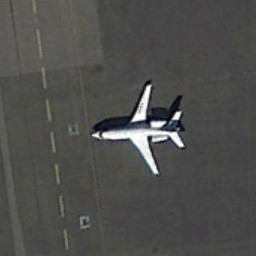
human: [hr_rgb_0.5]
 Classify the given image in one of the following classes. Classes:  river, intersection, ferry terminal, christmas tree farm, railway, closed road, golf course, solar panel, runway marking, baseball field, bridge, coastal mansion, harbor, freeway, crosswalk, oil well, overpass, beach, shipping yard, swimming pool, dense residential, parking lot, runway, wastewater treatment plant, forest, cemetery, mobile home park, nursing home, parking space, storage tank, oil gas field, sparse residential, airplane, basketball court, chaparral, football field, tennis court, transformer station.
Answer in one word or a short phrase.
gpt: airplane